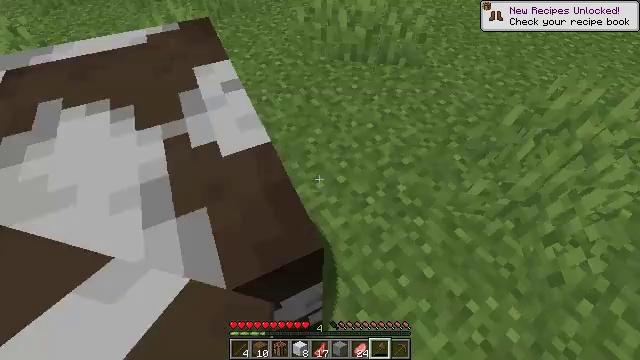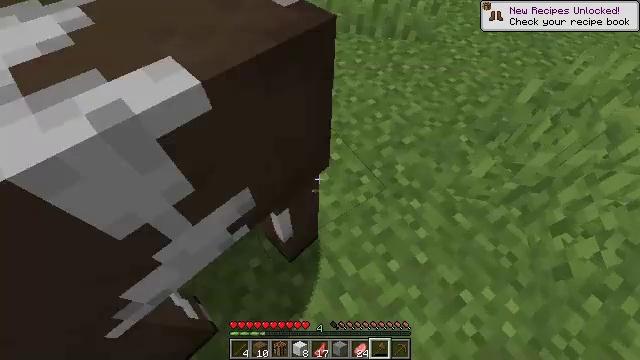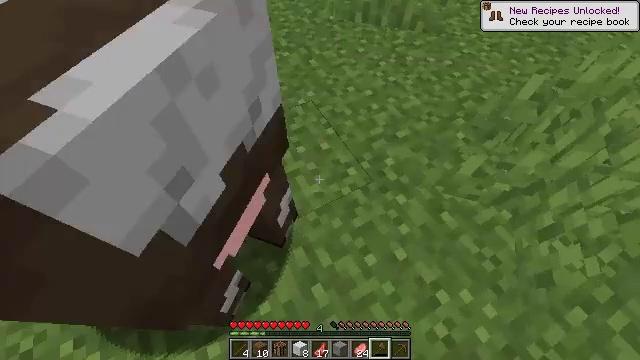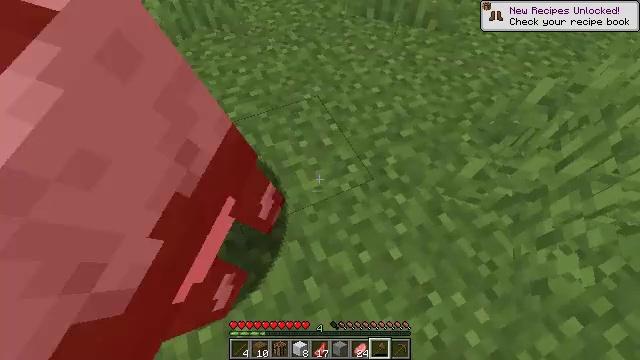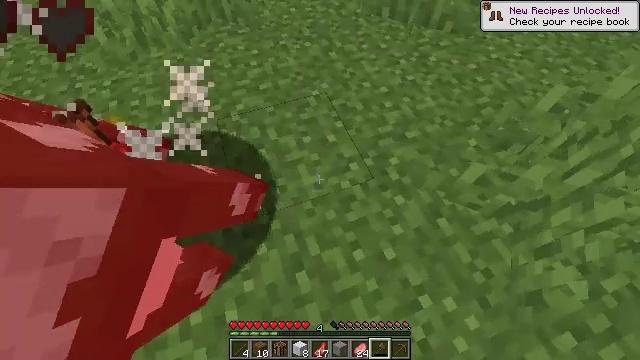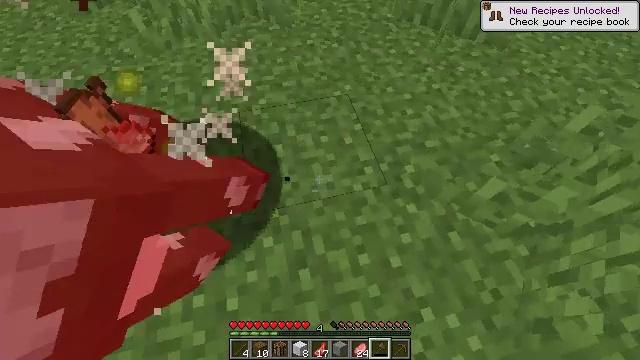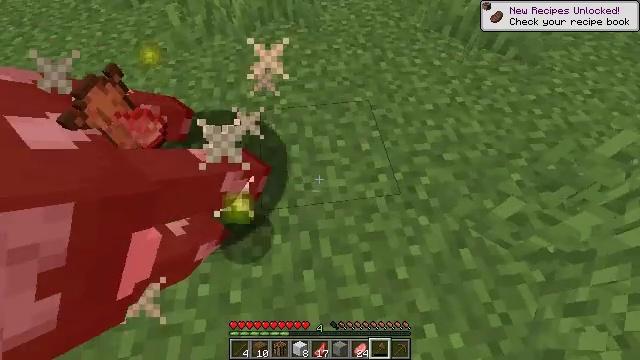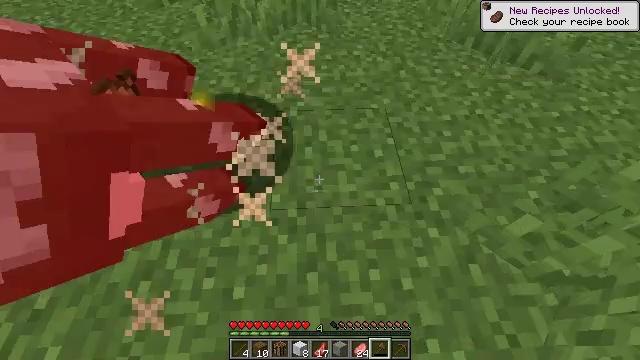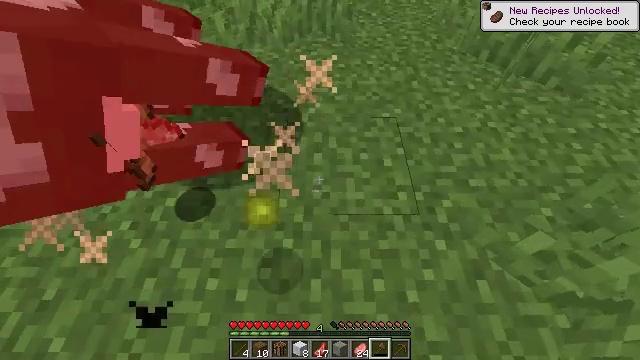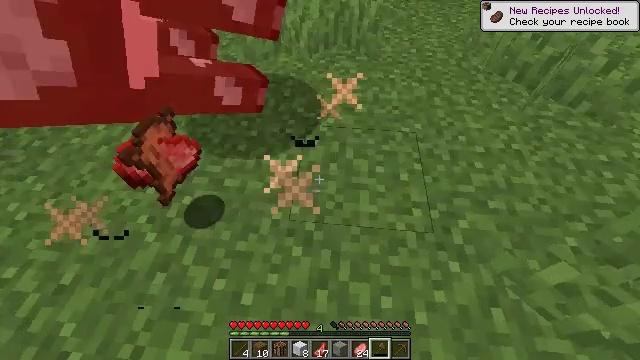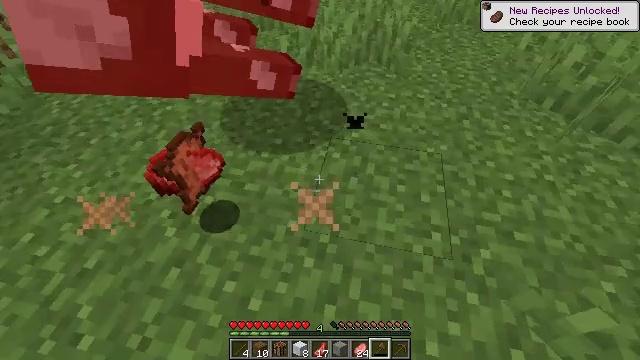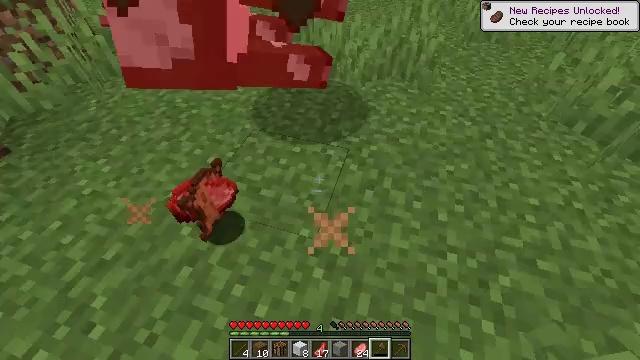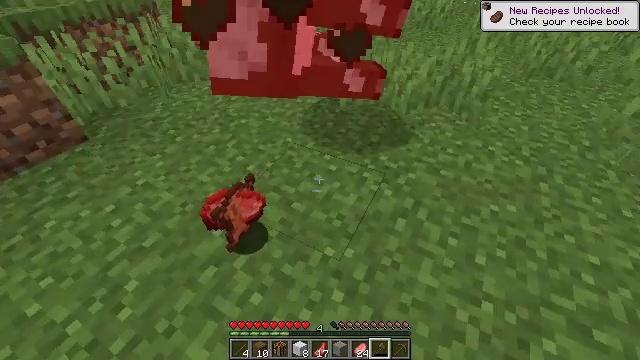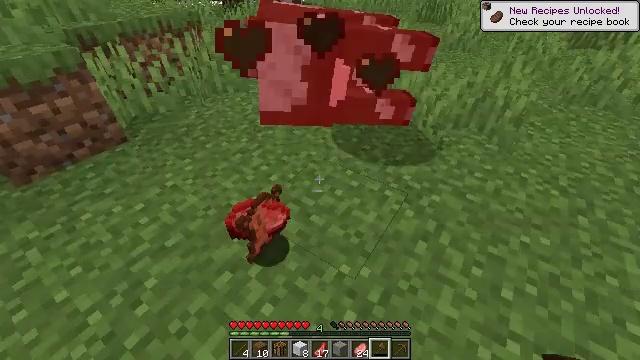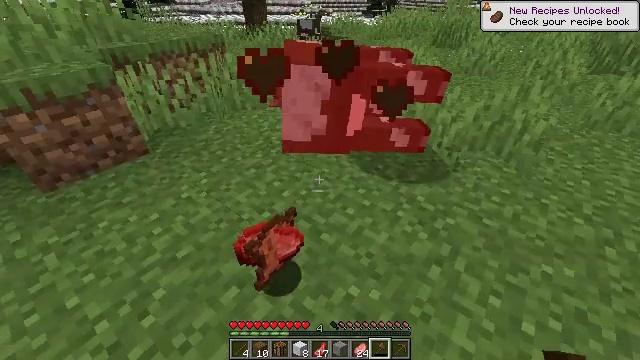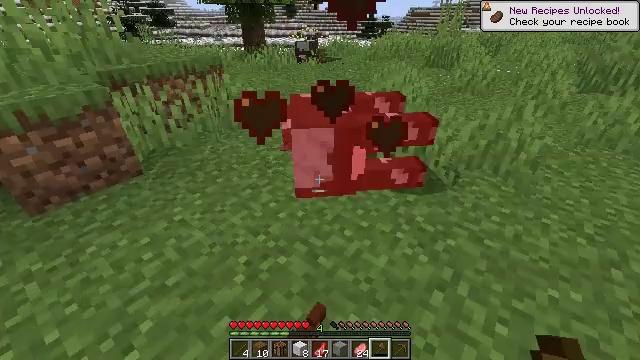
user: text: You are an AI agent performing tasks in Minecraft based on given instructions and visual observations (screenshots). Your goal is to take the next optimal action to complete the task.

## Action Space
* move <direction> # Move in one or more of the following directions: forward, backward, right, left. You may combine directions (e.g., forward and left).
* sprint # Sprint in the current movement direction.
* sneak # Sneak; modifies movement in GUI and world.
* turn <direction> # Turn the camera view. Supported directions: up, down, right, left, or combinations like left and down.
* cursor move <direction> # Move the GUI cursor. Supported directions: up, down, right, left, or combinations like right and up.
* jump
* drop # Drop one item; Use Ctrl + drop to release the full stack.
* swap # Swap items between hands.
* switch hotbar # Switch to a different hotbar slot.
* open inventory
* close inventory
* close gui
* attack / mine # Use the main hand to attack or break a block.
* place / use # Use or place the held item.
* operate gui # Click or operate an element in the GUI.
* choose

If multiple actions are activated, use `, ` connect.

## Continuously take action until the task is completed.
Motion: motion action
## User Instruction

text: Kill the cow.
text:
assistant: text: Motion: turn left and down, attack / mine
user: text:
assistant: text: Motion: turn left and down
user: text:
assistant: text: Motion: turn left
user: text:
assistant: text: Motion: turn left
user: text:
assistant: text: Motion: turn left
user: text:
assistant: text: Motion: turn left
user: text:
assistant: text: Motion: turn left and up
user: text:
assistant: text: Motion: turn left and up
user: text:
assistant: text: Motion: turn left and up
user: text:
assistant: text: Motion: turn left and up
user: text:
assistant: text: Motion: turn left and up
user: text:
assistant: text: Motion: turn left and up
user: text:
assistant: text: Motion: turn left and up
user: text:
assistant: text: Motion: turn left and up
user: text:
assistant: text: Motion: move forward, turn up
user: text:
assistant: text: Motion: move forward, turn up
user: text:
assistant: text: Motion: move forward, turn right and up
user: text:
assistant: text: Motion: move forward, turn up
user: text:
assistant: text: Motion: move forward, turn up
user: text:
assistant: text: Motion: move forward, sprint, turn up
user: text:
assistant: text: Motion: move forward, sprint, turn up
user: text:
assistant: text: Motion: move forward, sprint, turn left and up
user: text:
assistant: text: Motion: move forward, sprint
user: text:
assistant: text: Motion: move forward, sprint
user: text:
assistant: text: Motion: move forward
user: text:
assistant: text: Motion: move forward, sprint
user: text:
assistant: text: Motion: move forward, sprint
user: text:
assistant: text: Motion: move forward, sprint, turn left
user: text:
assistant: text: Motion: move forward, sprint
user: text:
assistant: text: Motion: move forward, sprint